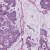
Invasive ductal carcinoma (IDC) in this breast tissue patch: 1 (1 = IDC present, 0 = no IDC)